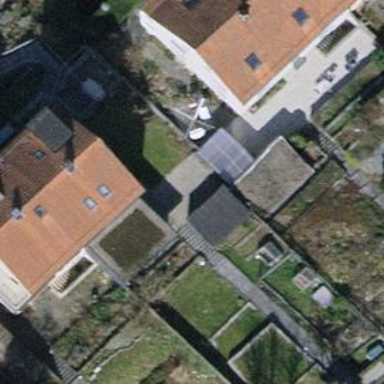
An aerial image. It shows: Building with tile roof.